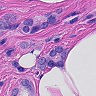
Metastatic tissue present: yes